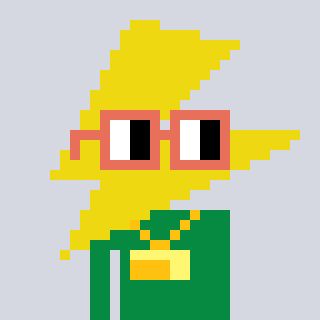
a pixel art character with square orange glasses, a lightning bolt-shaped head and a green-colored body on a cool background